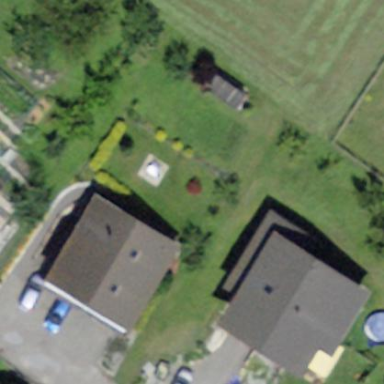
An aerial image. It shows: Simple house.